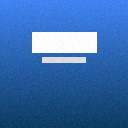
Screen state: on